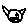
Label: cat